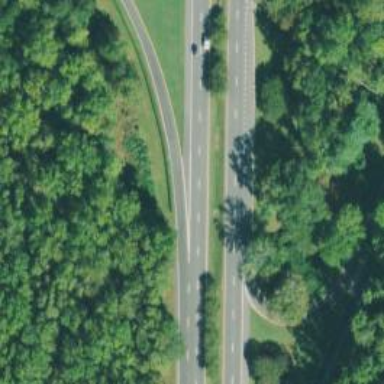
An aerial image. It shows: Trunk highway.